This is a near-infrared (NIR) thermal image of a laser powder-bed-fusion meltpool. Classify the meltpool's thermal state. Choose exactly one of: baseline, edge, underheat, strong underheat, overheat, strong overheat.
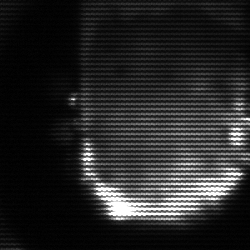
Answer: baseline